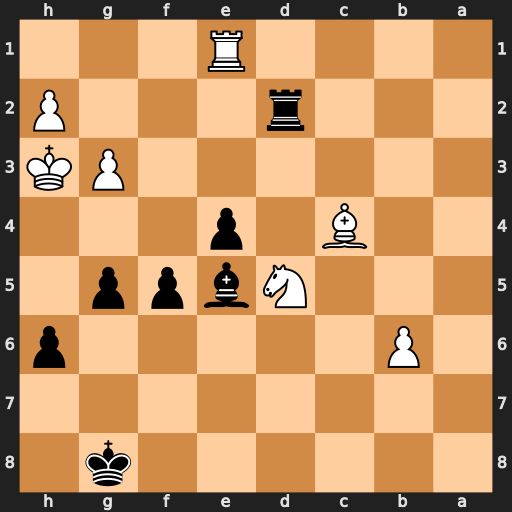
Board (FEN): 6k1/8/1P5p/3Nbpp1/2B1p3/6PK/3r3P/4R3
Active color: b
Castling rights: -
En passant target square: -
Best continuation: g4+ Kh4 Rxh2#